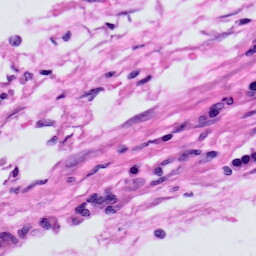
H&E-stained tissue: Skin